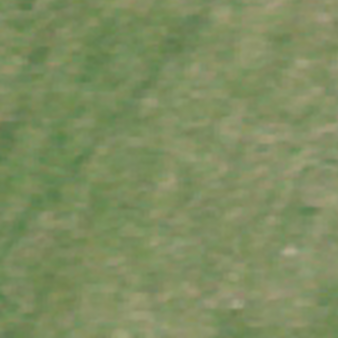
Label: other